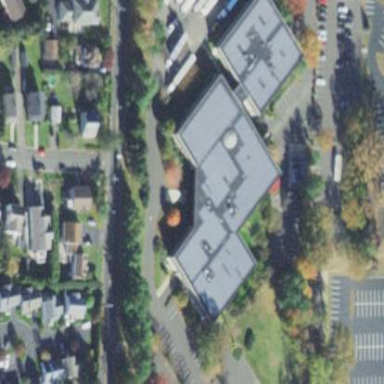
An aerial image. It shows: Flat-roofed building.